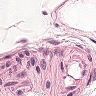
Metastatic tissue present: no